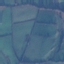
Land use / land cover: Pasture